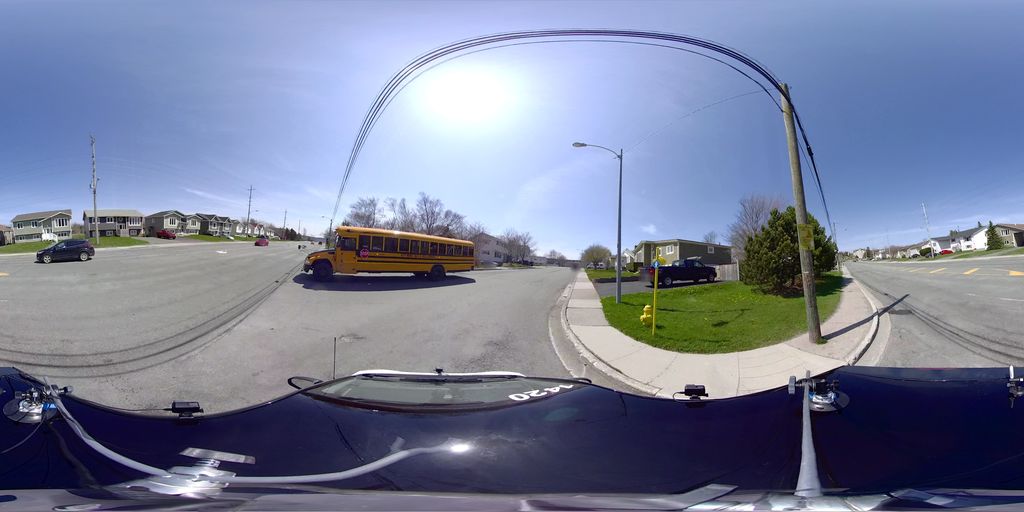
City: st_johns